Interaction volume radius: 5 \u00c5
Interaction volume height: 15 \u00c5
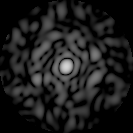
Disorder parameter: 0.8143